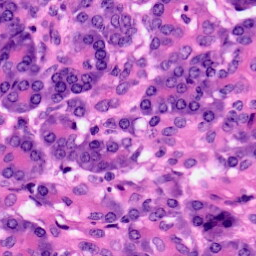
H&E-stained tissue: Pancreatic